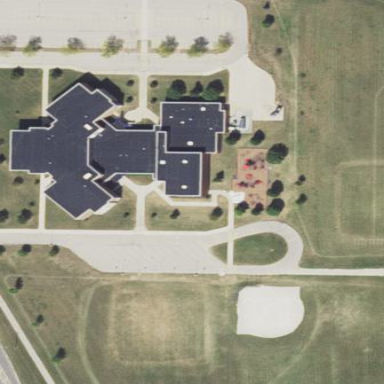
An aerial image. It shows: Public school building with flat roof.